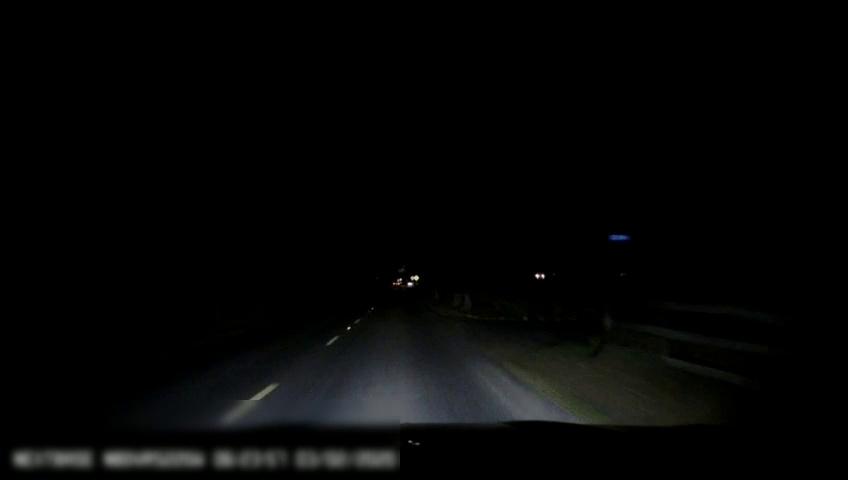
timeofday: Night
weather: Other
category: Drivable Space
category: Lanes | Alternate Lane